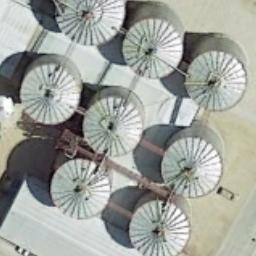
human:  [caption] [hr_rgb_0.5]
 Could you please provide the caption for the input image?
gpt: There are some storage tanks on the bare land .

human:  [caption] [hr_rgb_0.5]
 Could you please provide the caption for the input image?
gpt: There are several neatly arranged large oil storage tanks in the factory .

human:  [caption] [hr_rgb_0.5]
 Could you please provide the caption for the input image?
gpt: There are about ten storage tanks here .

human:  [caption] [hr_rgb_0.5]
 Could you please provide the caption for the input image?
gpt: There are seven storage tanks of equal size .

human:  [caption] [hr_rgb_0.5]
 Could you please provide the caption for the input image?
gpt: There are some storage tanks of the same size .